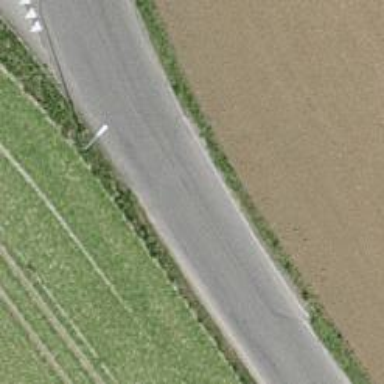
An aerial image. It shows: Unclassified road with asphalt surface.